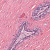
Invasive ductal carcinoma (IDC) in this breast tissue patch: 0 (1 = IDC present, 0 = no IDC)